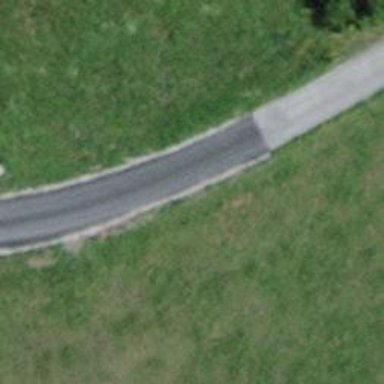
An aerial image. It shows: Residential road with asphalt surface. The road has agricultural area nearby and consists of grade2 tracktype.